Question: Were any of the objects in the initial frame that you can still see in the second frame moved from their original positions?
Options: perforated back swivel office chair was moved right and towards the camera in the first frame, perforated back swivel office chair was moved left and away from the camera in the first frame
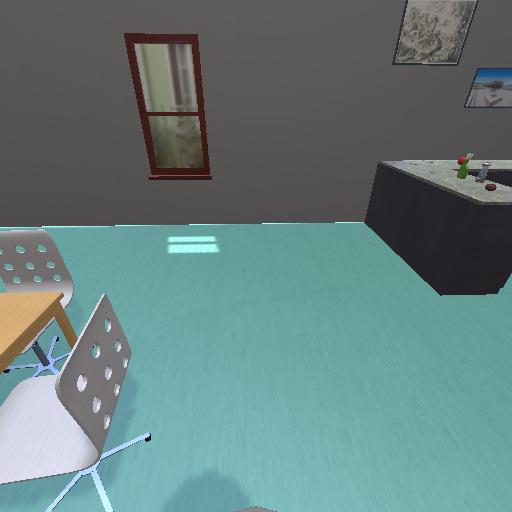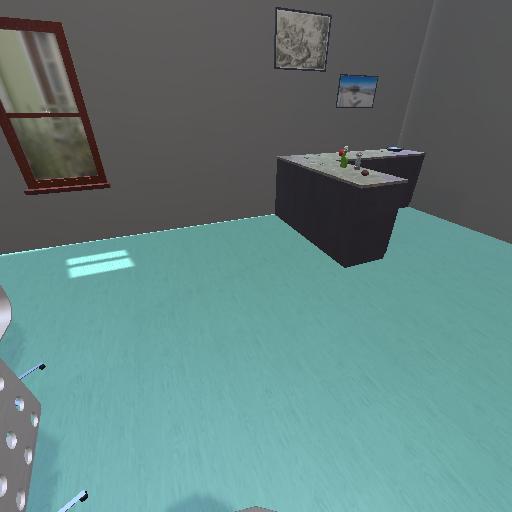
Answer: perforated back swivel office chair was moved right and towards the camera in the first frame